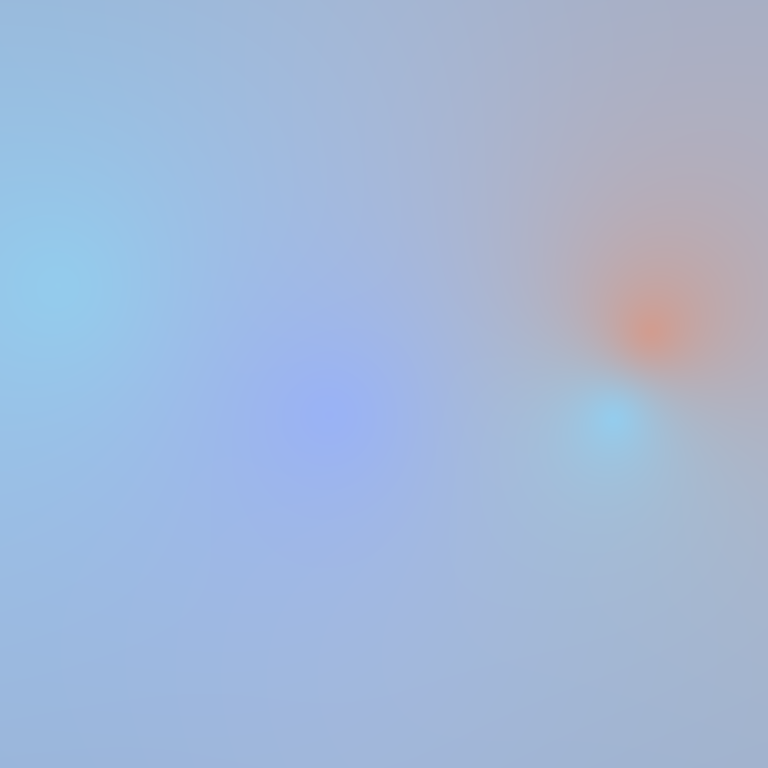
Abstract light effect, smooth blend from soft blue to warm orange, calm atmosphere, diffuse glow, no room, no furniture, no objects.